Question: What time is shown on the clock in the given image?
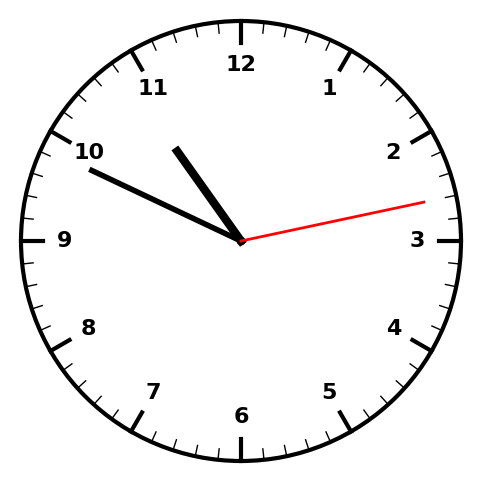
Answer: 10:49:13